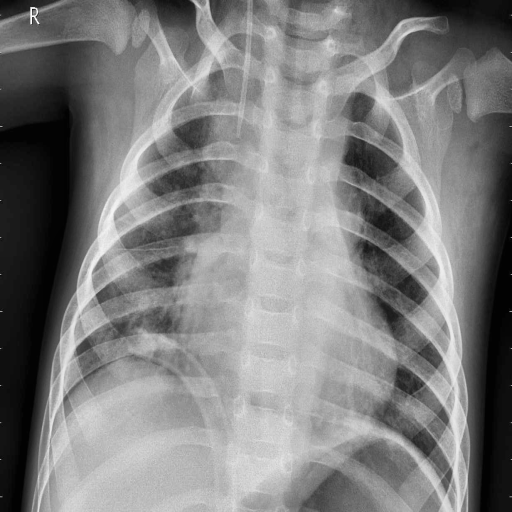
Finding: PNEUMONIA